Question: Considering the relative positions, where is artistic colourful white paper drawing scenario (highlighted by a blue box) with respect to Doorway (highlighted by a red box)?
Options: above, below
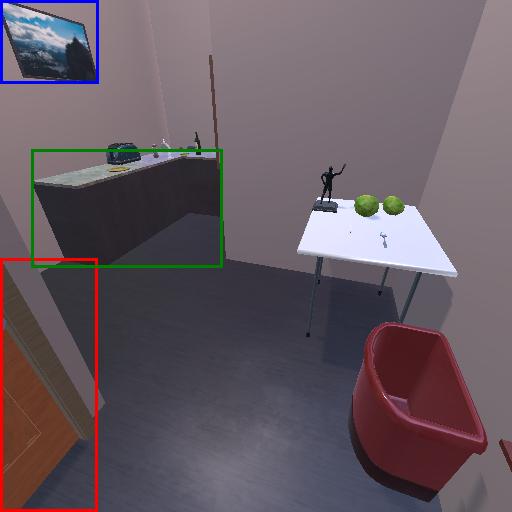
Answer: above